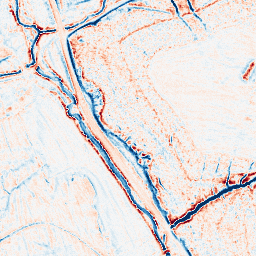
Category: edge_preserving
Decomposition family: anisotropic_diffusion
Decomposition parameters: iterations: 10
kappa: 100
gamma: 0.2
Upsampling method: sinc_hamming
Upsampling parameters: scale: 2
kernel_size: 16
Upsampling scale: 2